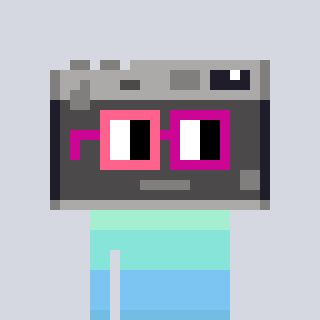
a pixel art character with square pink and red glasses, a camera-shaped head and a grayscale-colored body on a cool background